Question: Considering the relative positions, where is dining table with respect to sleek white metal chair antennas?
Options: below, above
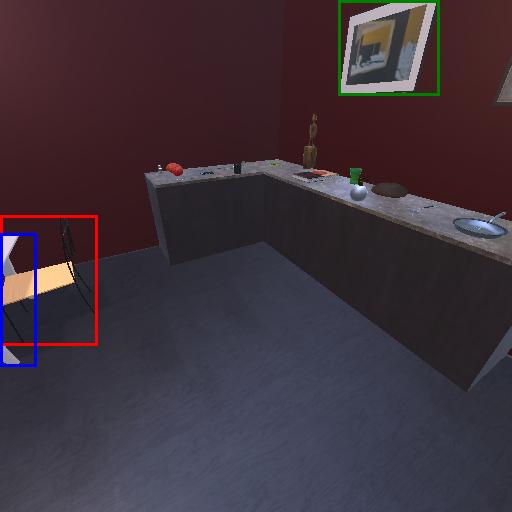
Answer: below